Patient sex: M
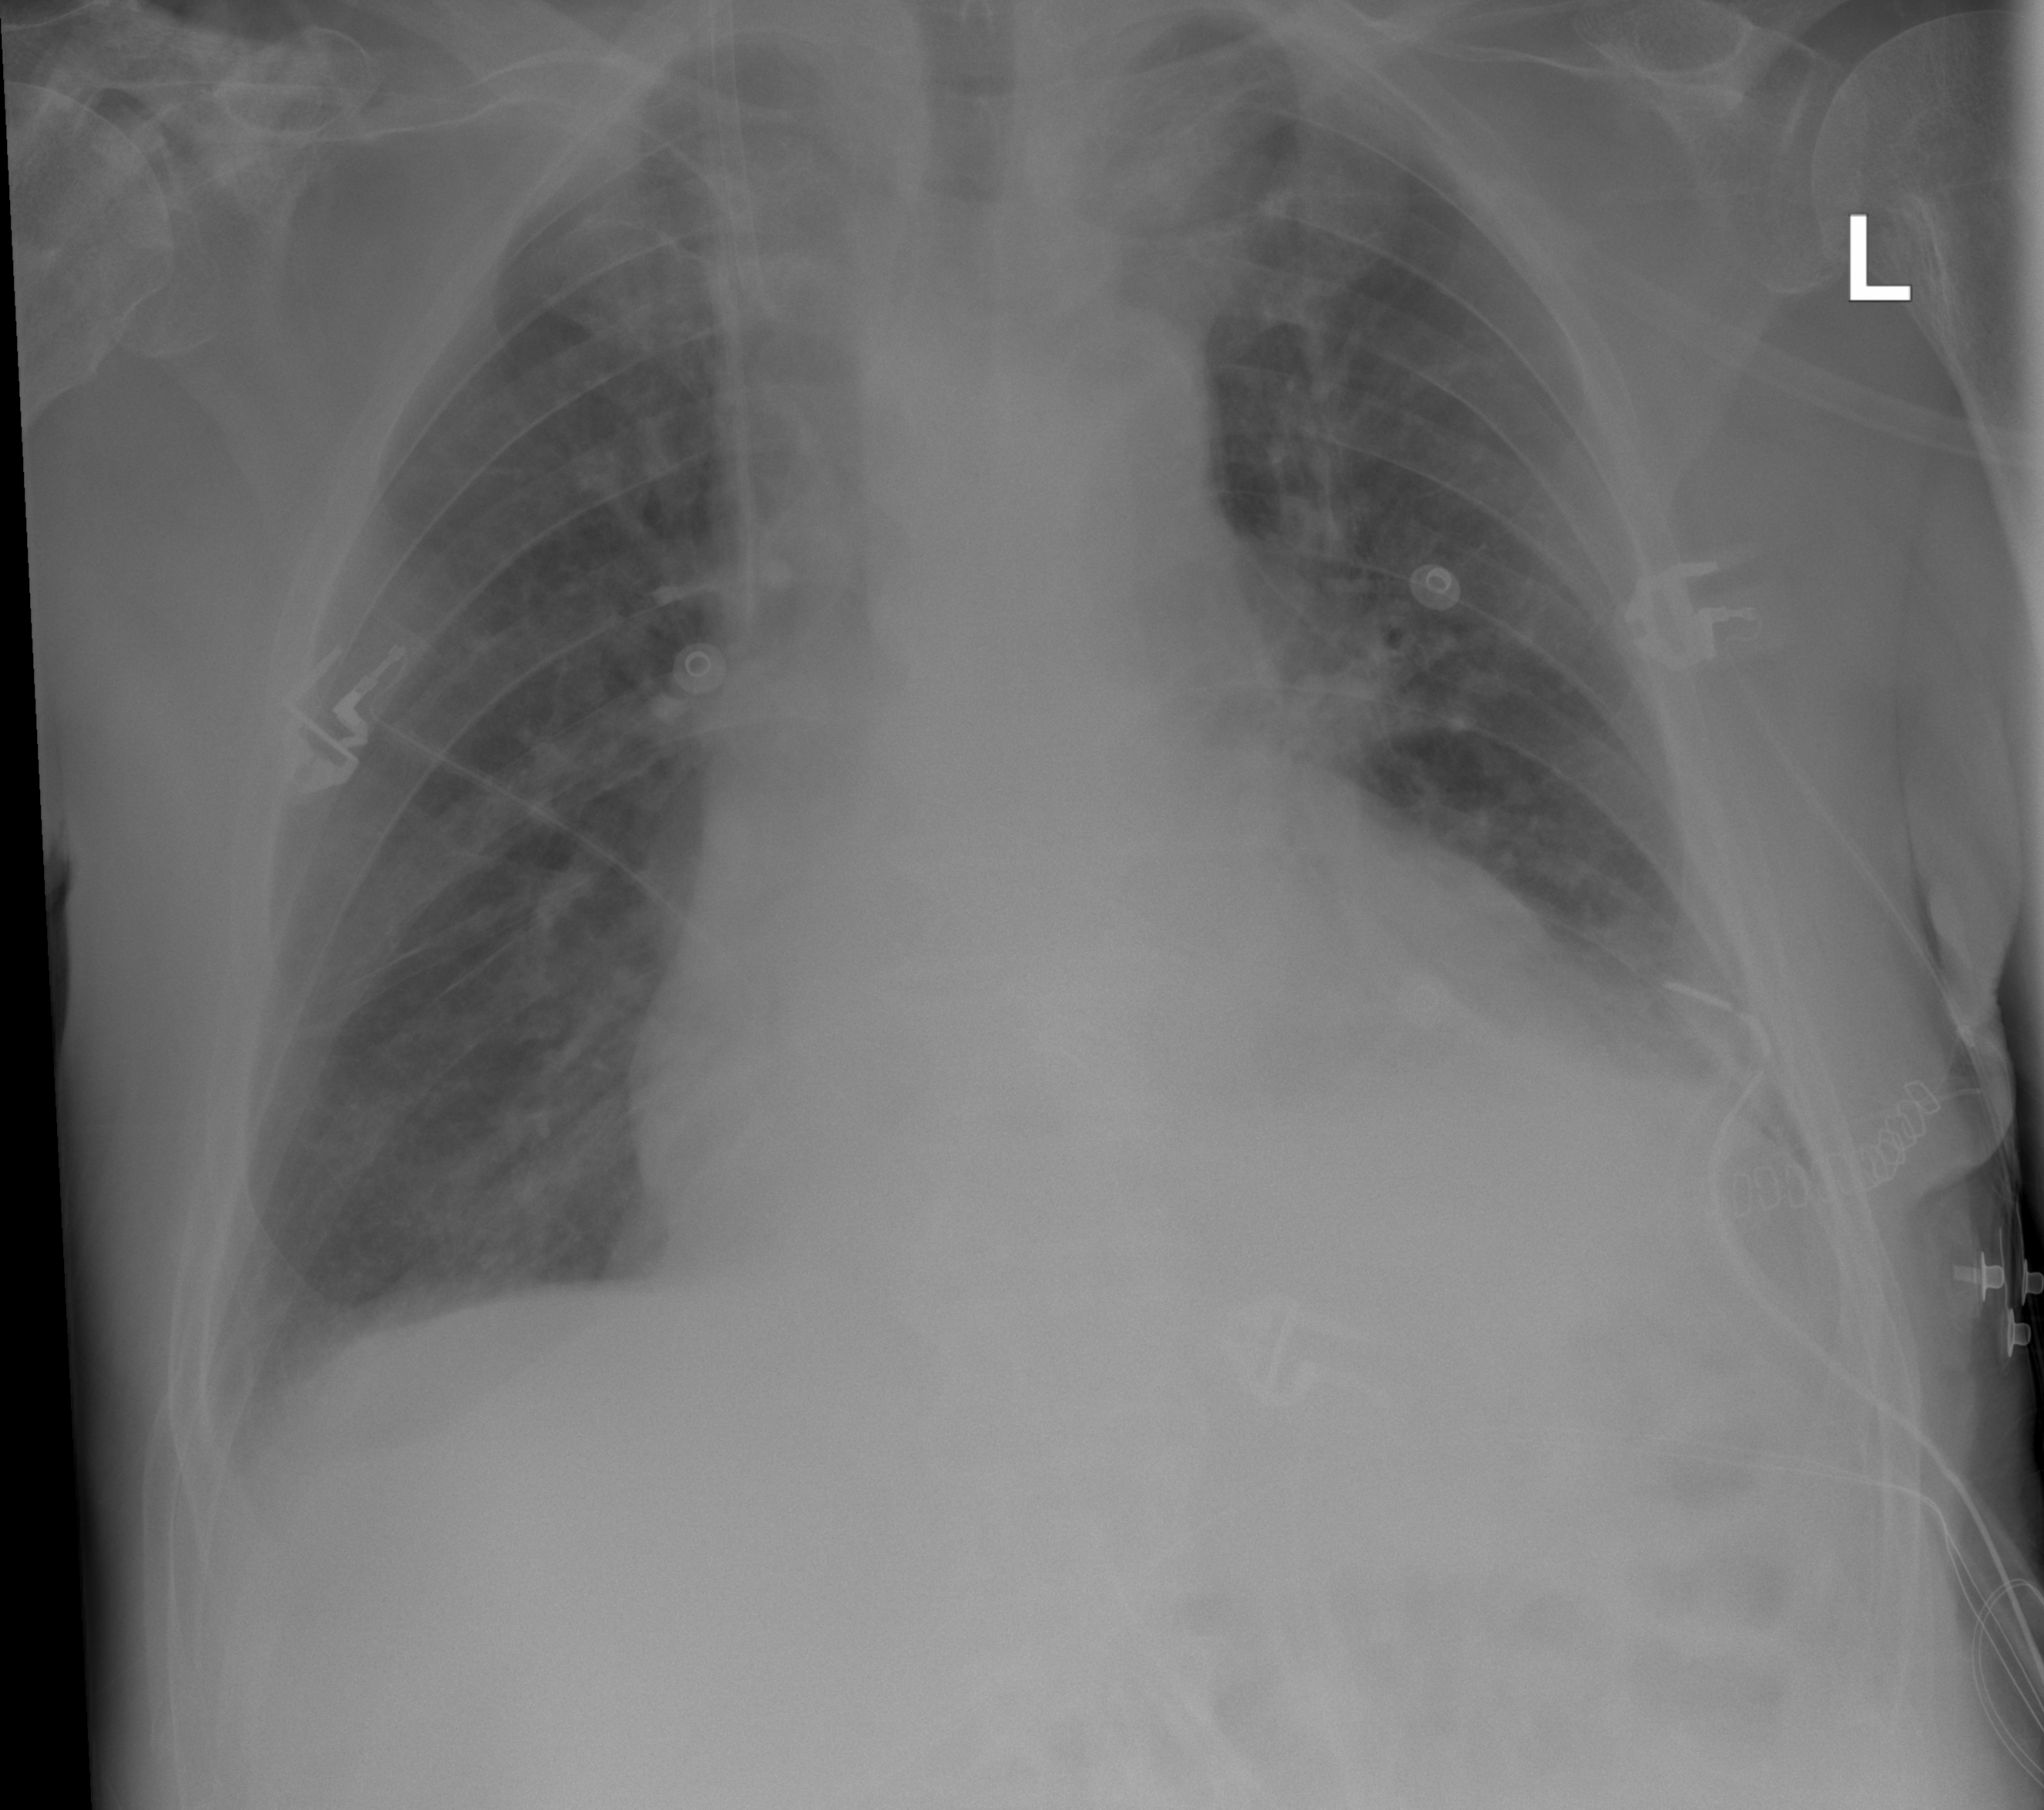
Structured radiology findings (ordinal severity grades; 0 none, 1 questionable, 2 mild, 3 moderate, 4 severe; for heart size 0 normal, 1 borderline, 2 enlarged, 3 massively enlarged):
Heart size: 2
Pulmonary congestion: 3
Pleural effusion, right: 1
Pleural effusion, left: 1
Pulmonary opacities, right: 2
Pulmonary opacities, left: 2
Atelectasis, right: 2
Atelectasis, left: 2